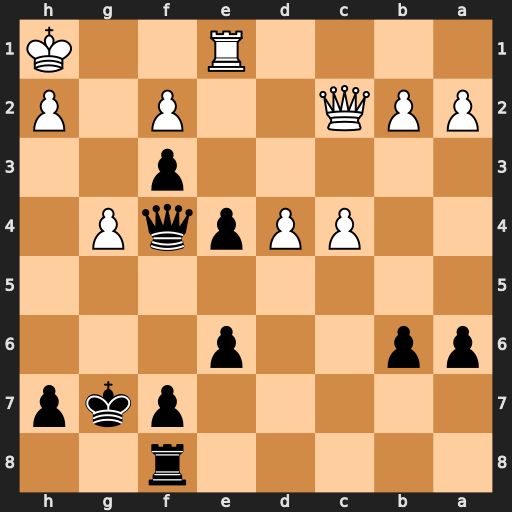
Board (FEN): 5r2/5pkp/pp2p3/8/2PPpqP1/5p2/PPQ2P1P/4R2K
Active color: b
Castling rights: -
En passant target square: -
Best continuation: e3 Qc1 exf2